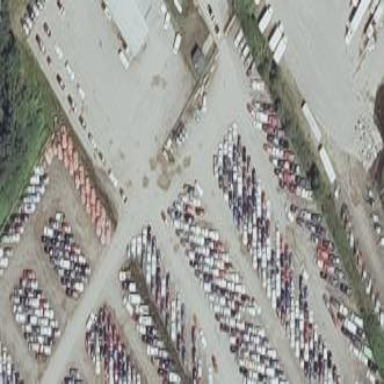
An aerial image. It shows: Industrial area designated as scrap yard.